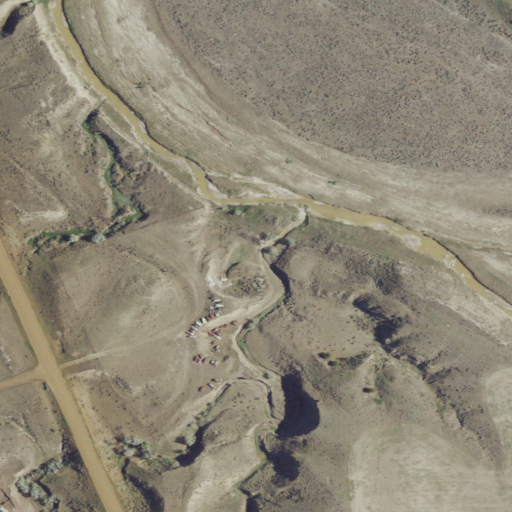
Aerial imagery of valley in Montana named Kerr Coulee containing grassland, shrub, open development, and cultivated crops